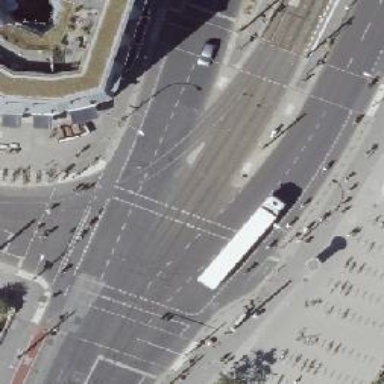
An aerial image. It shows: Primary highway junction.